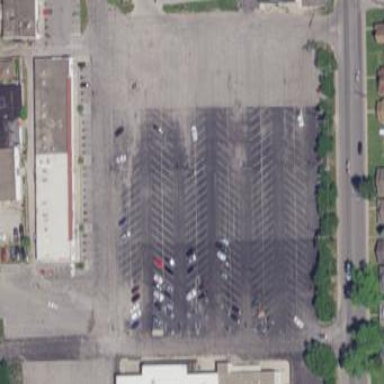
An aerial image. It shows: Parking area.